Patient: sex M, age 78
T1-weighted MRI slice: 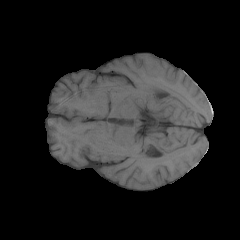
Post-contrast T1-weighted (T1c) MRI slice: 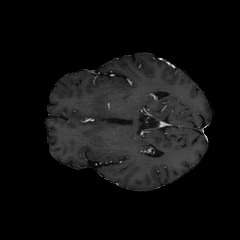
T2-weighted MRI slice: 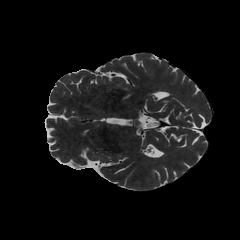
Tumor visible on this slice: yes
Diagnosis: Glioblastoma, IDH-wildtype
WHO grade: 4